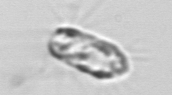
Label: Corethron_hystrix